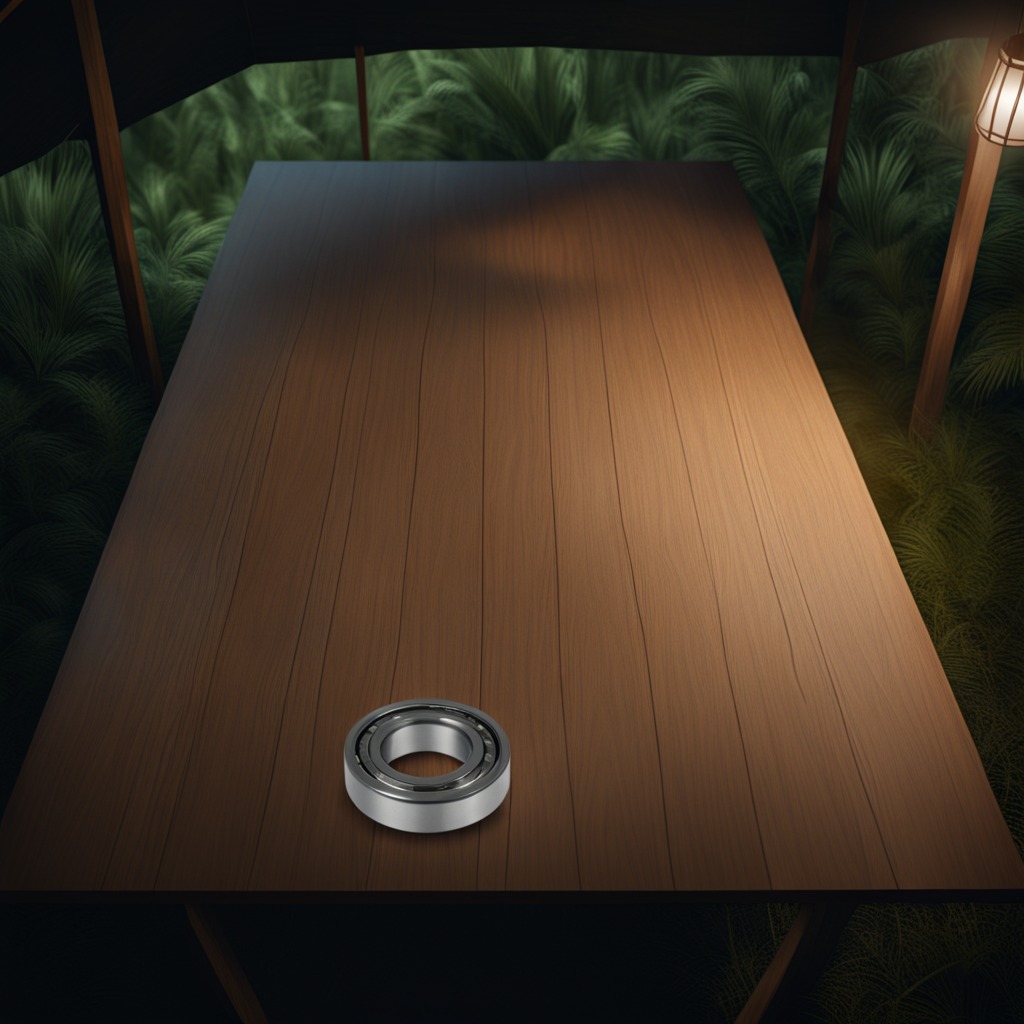
A metal ball bearing is lying on a wooden table inside a jungle field workshop tent at night.